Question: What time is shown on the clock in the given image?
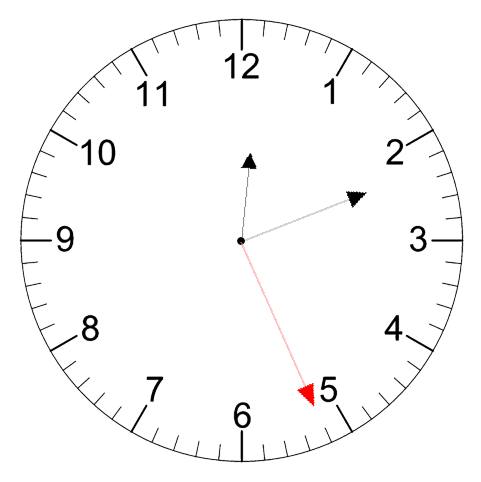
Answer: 12:11:26